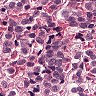
Metastatic tissue present: yes